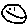
Label: smiley face